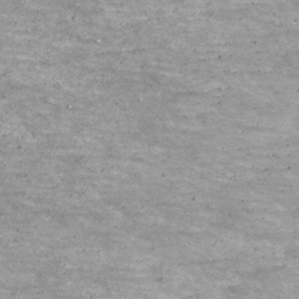
Label: non_frost